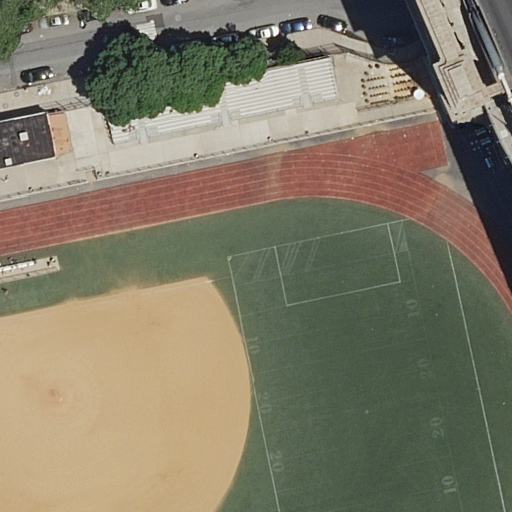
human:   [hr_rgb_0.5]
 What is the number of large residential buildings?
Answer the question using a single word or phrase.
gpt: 0

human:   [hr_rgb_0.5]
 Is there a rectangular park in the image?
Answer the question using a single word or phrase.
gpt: yes

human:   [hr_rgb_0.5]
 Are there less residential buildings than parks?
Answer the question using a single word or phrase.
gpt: no

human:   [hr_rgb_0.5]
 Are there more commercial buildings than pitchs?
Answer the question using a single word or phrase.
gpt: no

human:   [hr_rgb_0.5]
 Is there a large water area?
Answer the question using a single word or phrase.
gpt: no

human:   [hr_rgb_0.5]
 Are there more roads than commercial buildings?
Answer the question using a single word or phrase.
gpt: yes

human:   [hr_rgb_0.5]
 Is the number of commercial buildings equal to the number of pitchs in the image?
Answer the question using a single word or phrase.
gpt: no

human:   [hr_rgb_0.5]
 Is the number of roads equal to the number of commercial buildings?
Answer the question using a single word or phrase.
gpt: no

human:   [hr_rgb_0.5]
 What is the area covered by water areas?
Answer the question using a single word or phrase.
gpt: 0m2

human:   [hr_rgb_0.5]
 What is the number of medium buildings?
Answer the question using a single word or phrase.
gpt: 1

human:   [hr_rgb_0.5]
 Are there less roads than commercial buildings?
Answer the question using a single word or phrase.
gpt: no

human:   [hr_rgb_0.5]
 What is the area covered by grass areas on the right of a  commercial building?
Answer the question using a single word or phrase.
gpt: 0m2

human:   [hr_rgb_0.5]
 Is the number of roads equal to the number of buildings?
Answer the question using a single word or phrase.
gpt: no

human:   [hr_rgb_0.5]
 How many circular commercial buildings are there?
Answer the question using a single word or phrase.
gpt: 0

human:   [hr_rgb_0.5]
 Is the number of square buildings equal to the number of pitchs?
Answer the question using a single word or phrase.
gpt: no

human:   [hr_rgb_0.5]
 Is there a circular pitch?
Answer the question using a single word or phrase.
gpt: no

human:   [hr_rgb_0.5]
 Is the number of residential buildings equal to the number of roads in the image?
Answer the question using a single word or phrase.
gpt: no

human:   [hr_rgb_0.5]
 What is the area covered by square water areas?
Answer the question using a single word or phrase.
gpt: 0m2

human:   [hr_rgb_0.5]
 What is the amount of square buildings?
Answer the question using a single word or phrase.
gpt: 0

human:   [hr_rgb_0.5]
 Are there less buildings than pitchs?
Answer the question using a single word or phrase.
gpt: yes

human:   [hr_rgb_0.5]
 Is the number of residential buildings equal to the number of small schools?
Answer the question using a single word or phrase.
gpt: no

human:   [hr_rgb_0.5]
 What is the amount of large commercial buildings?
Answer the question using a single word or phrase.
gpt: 0

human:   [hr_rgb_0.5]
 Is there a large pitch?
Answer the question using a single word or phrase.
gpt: yes

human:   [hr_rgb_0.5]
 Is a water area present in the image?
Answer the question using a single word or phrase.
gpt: no

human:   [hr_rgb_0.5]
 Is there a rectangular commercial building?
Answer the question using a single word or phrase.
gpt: no

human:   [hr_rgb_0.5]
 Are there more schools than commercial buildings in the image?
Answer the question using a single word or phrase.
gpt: yes

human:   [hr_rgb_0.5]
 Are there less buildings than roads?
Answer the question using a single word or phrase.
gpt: yes

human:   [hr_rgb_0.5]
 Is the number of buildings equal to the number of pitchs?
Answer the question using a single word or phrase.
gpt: no

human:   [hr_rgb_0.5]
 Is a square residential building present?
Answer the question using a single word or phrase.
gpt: no

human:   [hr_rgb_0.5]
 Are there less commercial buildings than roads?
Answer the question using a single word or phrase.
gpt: yes

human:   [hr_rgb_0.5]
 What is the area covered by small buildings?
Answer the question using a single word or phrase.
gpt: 0m2

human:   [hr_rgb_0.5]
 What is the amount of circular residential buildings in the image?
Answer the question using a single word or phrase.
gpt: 0

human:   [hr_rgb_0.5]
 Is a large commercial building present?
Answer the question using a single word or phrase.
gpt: no

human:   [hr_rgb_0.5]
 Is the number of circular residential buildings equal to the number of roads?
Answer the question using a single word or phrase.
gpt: no

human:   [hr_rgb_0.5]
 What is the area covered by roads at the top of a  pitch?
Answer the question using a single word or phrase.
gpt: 0m2

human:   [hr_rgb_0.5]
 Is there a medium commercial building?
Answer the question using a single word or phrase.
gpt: no